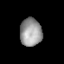
Tissue: lung
Cell type: Others
Senescence score: 0.1762
Nuclear area (px): 599
Mean DAPI intensity: 152.878